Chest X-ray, PA view. Patient: 21 years old, sex M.
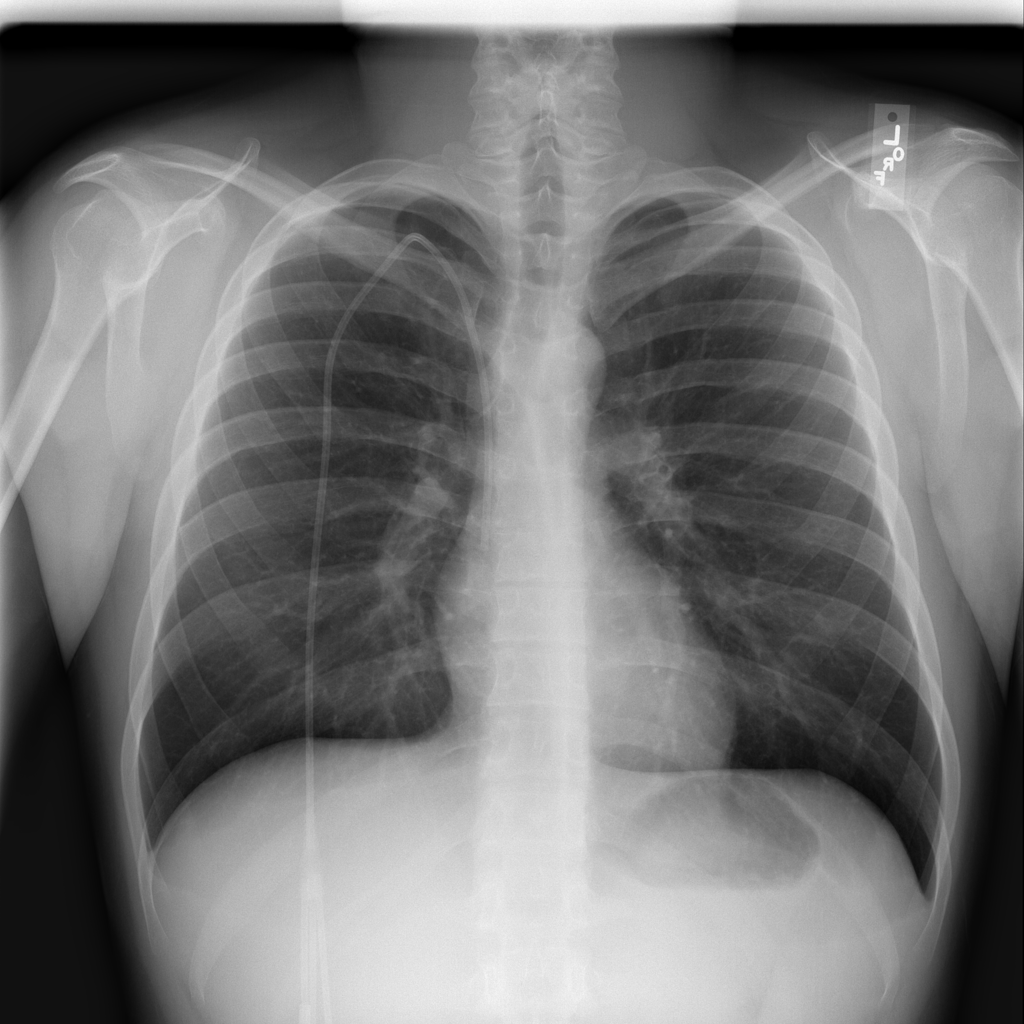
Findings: No Finding